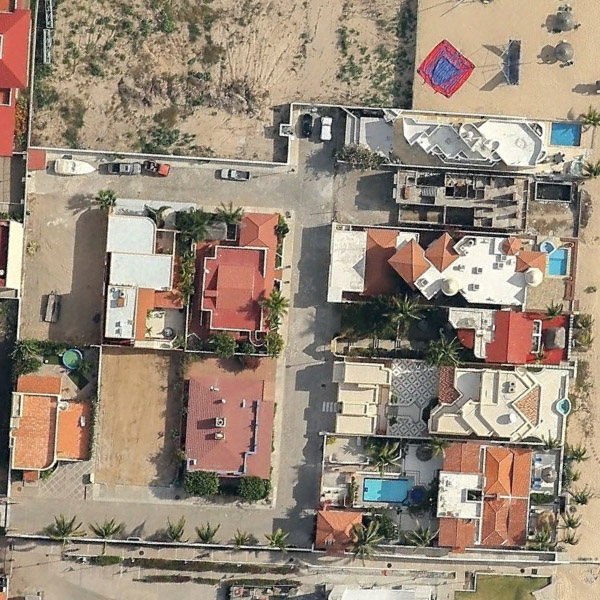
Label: Resort